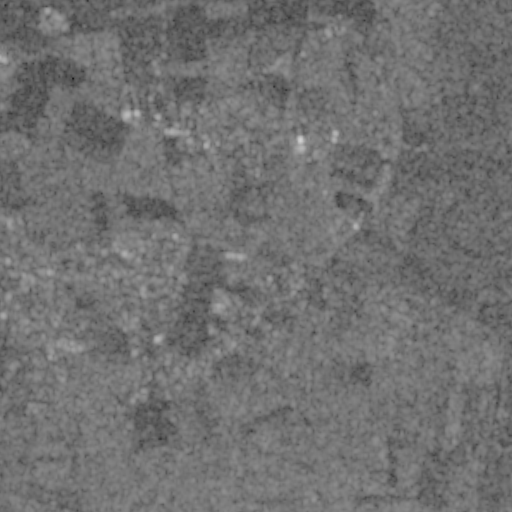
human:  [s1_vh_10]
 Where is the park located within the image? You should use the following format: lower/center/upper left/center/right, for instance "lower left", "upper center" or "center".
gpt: The park is located in the lower left of the image.
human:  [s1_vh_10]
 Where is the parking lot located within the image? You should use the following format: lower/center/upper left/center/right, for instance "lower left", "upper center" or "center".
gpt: The parking lot is located in the upper center of the image.
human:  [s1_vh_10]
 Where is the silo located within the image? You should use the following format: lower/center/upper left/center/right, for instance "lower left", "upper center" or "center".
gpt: The silo is located in the upper left of the image.
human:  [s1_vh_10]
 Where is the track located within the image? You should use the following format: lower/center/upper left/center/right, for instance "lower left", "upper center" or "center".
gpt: There is no track in the image.

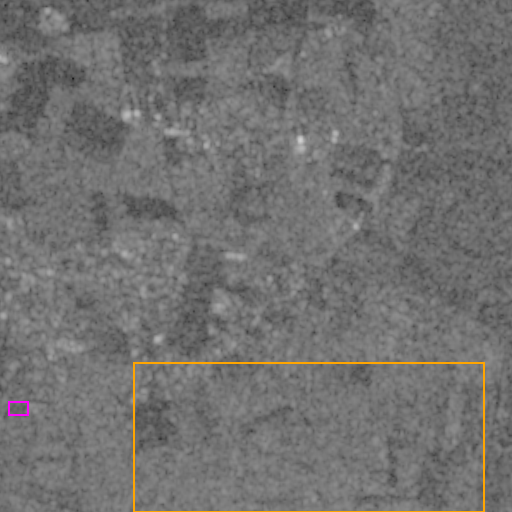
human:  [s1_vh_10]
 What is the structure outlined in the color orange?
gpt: The structure outlined in orange is a crop field.
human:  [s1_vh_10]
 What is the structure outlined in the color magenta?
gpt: The structure outlined in magenta is a park.
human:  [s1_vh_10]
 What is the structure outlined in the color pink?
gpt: There is no pink outline.